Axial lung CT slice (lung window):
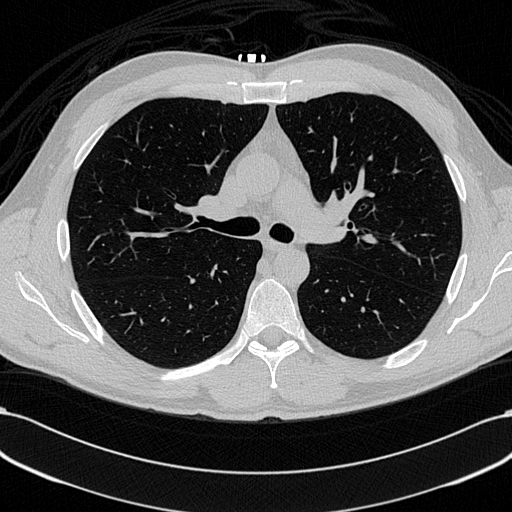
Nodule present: no